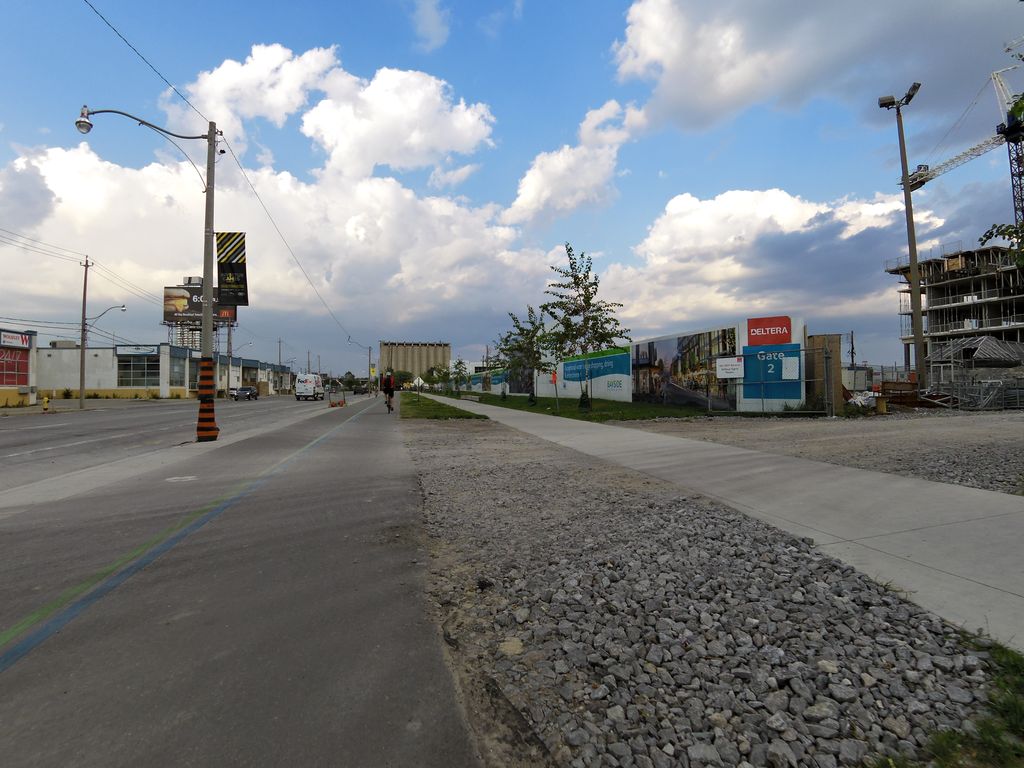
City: toronto